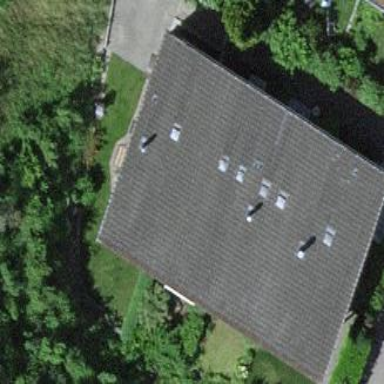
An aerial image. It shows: Residential building.